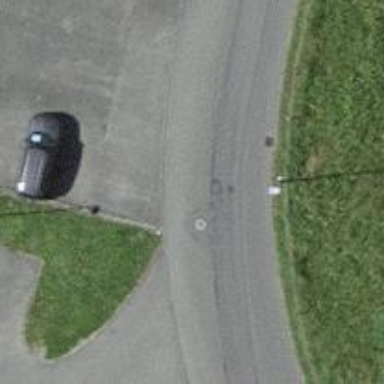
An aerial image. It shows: Residential road.